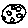
Label: moon